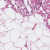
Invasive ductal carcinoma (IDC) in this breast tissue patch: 0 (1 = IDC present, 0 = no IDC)